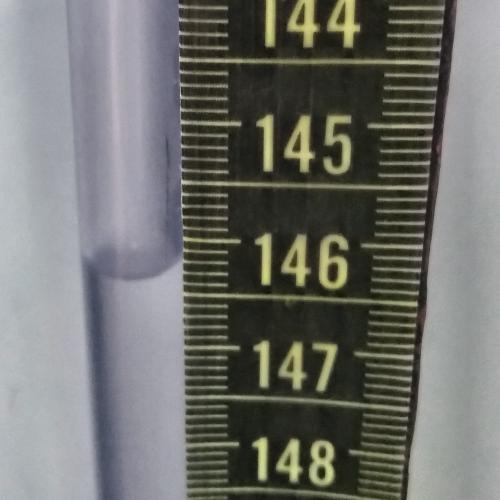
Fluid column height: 146.3 cm